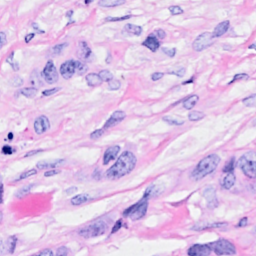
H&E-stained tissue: Breast